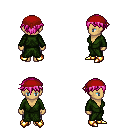
a pixel art fantasy rpg character, female body template, human, tanned skin, green robe, metal pants, pink short bangs hairstyle, red bandana, gold boots, four views (front, back, left, right), 2x2 character sprite sheet, small pixel art, hard edges, no anti-aliasing